Question: I'm sending emails within my PHP application. I know it's not recommended but to keep things simple I just want to put the CSS style in the tags. I've tried this:
'''
<div style="width: 500px; height: 600px; background-color: green;">
<h1>Title</h1>
<div style="width: 460px; height: 540px; background-color: white; margin-top: 10px; margin-left: auto; margin-right: auto;">
$content
</div>
</div>
'''
The styling works fine but the $content string is quite long and the text just flows out of the box instead of neatly going to the next line. Is this something particular when you use the style attribute in tags? Or does it have to do with the way email clients read the email out?
Is there a way I can fix this without using an external CSS file?
EDIT: Here is my problem in a screenshot:

This is with 'word-break: normal'. I would like to avoid breaking the words but keep the $content within the boundaries of the div.
Is this a problem with formatting emails? The exact same code in a regular html pages displays itself within the boundaries of the div.
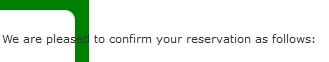
Answer: To keep content in my container, this usually does it for me:
'''
.break-word {
word-wrap: break-word;
}
'''
As much as possible, though, I would suggest an external CSS file.